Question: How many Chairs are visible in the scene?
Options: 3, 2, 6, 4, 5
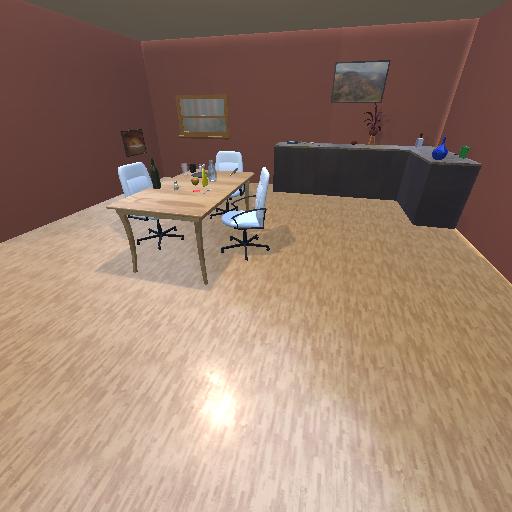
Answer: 3